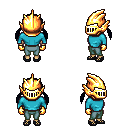
a pixel art fantasy rpg character, female body template, human, tanned skin, teal long-sleeve shirt, teal pants, raven twin-tailed hairstyle, gold helm, gold gloves, ghillies, four views (front, back, left, right), 2x2 character sprite sheet, small pixel art, hard edges, no anti-aliasing